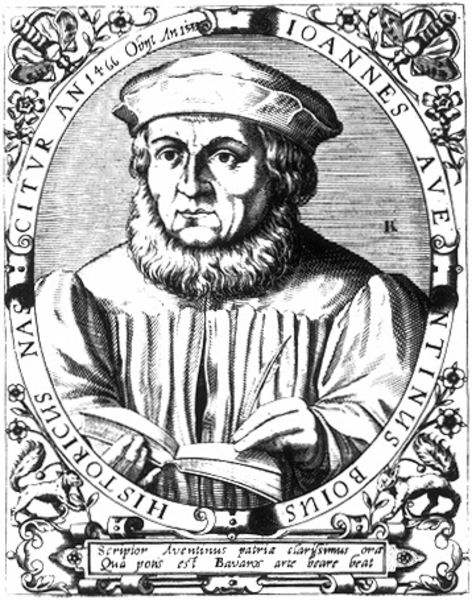
Titel: Bildnis des Johann Aventinus
Künstler: Matthaeus (d.Ä.) Becker
Institution: (Seriendruck)
Schlagwörter: feder, hand, mann, umhang, weiß, blumen, finger, frankreich, geste, grau, hell, hut, mund, nase, schwarz, zeichnung, blick, tiere, ornament, bart, mütze, augen, barock, falten, gesicht, johannes, kleidung, kragen, pelz, rahmen, bildnis, herr, hände, portrait, porträt, gewand, haare, kutte, mantel, person, pflanzen, frontal, kinn, renaissance, oval, holzschnitt, schrift, rahmung, grafik, graphik, französisch, bischof, tafel, falte, inschrift, floral, ornamente, verzierung, bienen, buch, medaillon, druck, radierung, stich, schwarzweiß, text, schriftsteller, insekten, krause, talar, schreiben, mittelalter, florenz, gelehrter, edelmann, schreiber, kupferstich, fellkragen, beschreibung, würde, medici, federkiel, latein, lateinisch, umschrift, rankenwerk, eintrag, haate, aventin, aventinus, historiker, verwalten, kupfersticj, voal, historicus, boius, druclk, aventius